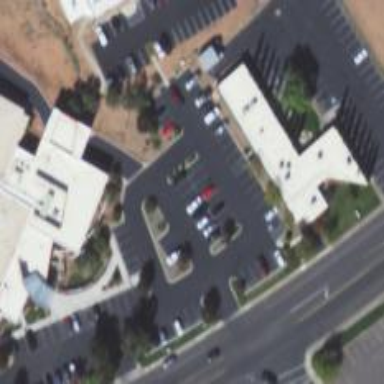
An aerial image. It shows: Commercial building.